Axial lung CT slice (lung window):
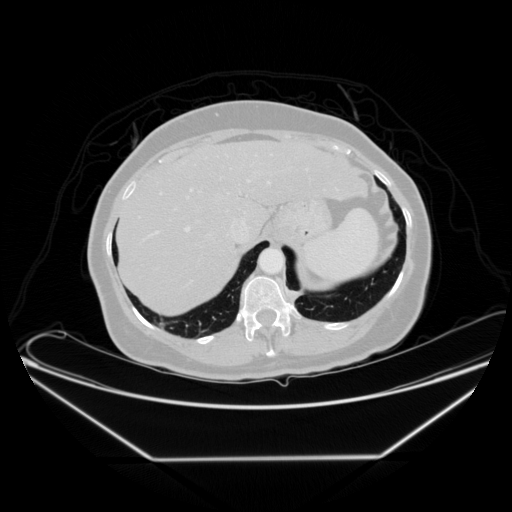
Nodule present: no